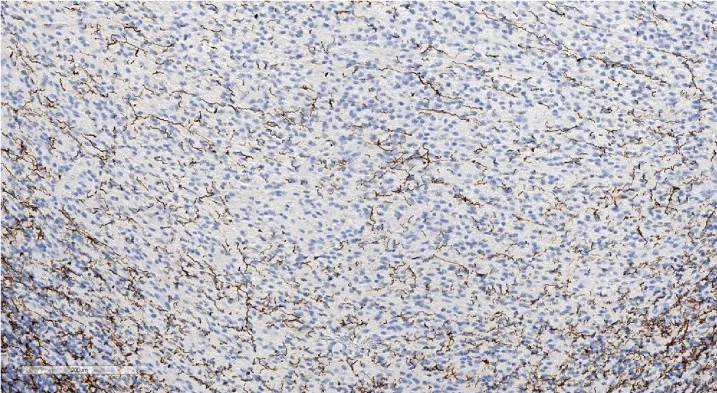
Focal weak-positive staining of neurofilaments may be seen in a well-defined tumor. IHC with NF, magnification x140.
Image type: pathology (immunostaining)